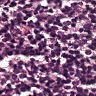
Metastatic tissue present: no